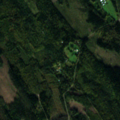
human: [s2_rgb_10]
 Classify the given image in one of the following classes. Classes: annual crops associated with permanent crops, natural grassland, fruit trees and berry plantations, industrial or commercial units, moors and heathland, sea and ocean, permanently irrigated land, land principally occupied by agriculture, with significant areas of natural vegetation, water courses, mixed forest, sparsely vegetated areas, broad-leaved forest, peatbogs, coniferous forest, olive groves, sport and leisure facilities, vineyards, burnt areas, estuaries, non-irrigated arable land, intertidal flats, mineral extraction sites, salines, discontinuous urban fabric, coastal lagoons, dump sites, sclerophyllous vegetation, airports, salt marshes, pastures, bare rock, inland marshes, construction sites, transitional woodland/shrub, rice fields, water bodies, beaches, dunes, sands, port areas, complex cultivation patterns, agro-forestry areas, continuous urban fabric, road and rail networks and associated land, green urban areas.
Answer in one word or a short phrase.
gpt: coniferous forest, mixed forest